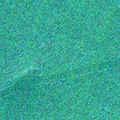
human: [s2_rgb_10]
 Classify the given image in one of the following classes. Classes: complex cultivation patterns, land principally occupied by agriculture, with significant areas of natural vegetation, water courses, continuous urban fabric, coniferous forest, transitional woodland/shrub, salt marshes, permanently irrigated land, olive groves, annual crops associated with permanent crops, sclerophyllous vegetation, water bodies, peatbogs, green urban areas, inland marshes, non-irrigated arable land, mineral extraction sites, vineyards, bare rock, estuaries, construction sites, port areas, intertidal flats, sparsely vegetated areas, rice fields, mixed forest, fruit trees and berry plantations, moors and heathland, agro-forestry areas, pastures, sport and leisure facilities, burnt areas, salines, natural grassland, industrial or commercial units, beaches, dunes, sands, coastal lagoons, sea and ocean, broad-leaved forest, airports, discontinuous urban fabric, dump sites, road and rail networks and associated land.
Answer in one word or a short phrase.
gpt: sea and ocean